Question: Here I have Query for my report and also Execute it successfully but i don't got my answer properly, but instead of i got the null values which is shown in image....Plz Help me at where my Code is Incorrect
'''
ALTER PROCEDURE [dbo].[DailyProcessReport]
AS
BEGIN
SELECT
tra_item,
IsNull(sum([Receipt]),0)as Receipt,
IsNull(sum([MRN_P]), 0)as MRN_P,
IsNull(sum([Issue]), 0)as Issue,
IsNull(sum([Rejection]), 0) as Rejection,
IsNull(sum([Transfer_P]),0)as Transfer_P,
IsNull(sum([Transfer_M]),0)as Transfer_M,
[Receipt] + [MRN_P] + [Issue] + [Rejection] + [Transfer_P] + [Transfer_M] as 'Total'
FROM
(
SELECT tra_item, tra_quantity, tra_type
FROM
tra_master
) as pvt
PIVOT (Sum(tra_quantity) FOR tra_type IN ([Receipt], [MRN_P], [Issue], [Rejection], [Transfer_P], [Transfer_M])) as pvt
Group by tra_item, [Receipt], [MRN_P], [Issue], [Rejection], [Transfer_P], [Transfer_M]
END
'''
and result we got

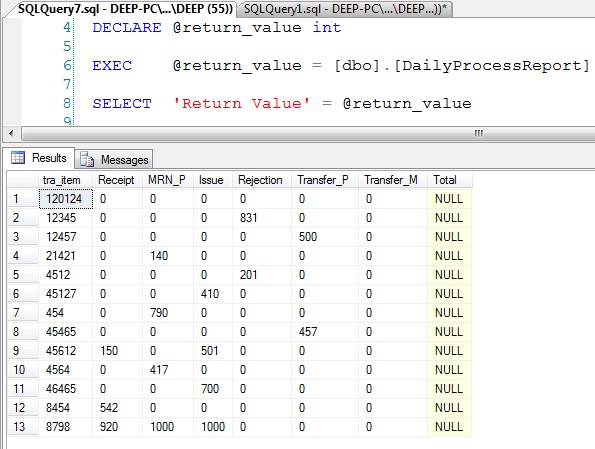
Answer: I think that this should be sufficient:
'''
SELECT
tra_item,
IsNull([Receipt],0)as Receipt,
IsNull([MRN_P], 0)as MRN_P,
IsNull([Issue], 0)as Issue,
IsNull([Rejection], 0) as Rejection,
IsNull([Transfer_P],0)as Transfer_P,
IsNull([Transfer_M],0)as Transfer_M,
IsNull([Receipt],0)+IsNull([MRN_P], 0)+IsNull([Issue], 0)+
IsNull([Rejection], 0)+IsNull([Transfer_P],0)+IsNull([Transfer_M],0) as Total
FROM
(
SELECT tra_item, tra_quantity, tra_type
FROM
tra_master
) as pvt
PIVOT (Sum(tra_quantity) FOR tra_type IN ([Receipt], [MRN_P], [Issue],
[Rejection], [Transfer_P], [Transfer_M])) as pvt
'''
I can't work out what you were trying to do with your 'GROUP BY' and the 'SUM()' inside of your 'ISNULL()'s, since the 'PIVOT' already performs a 'SUM()' and it is performing an implicit 'GROUP BY' on all of the columns not mentioned in the 'PIVOT' (here, 'tra_item').